Interaction volume radius: 10 \u00c5
Interaction volume height: 10 \u00c5
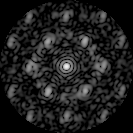
Disorder parameter: 0.5273